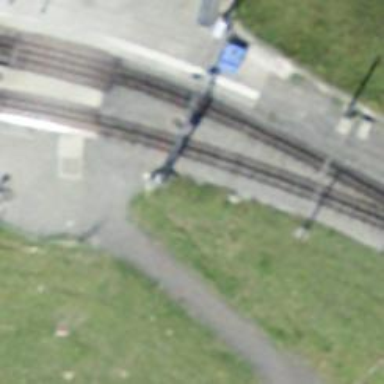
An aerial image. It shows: Railway signal.